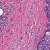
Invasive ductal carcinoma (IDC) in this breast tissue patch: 0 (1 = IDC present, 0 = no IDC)